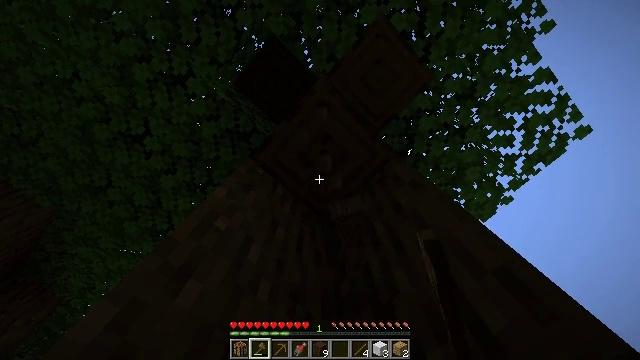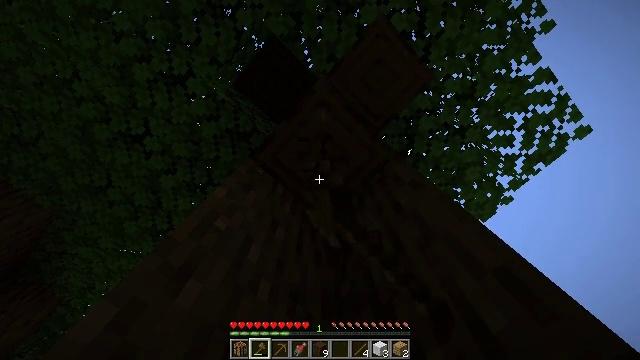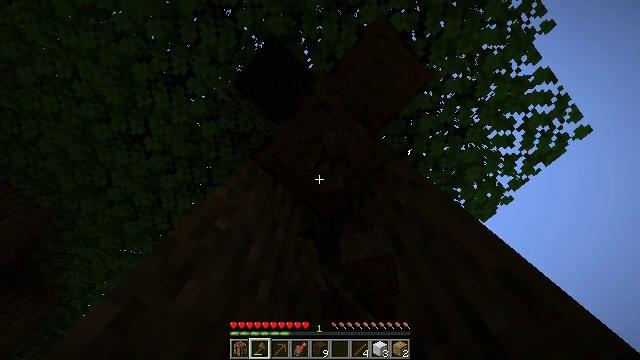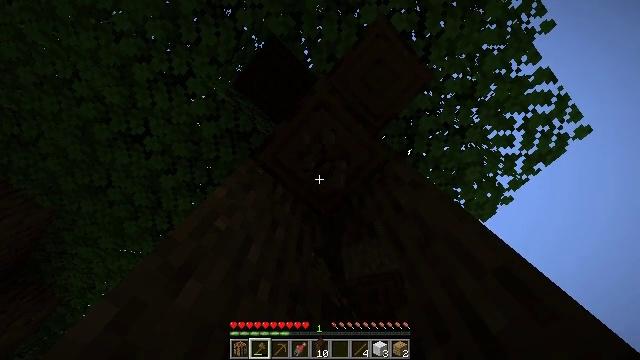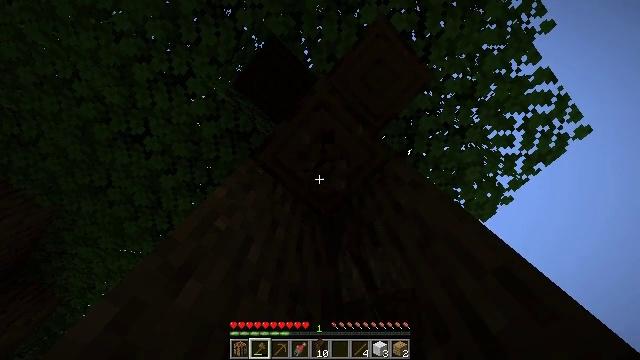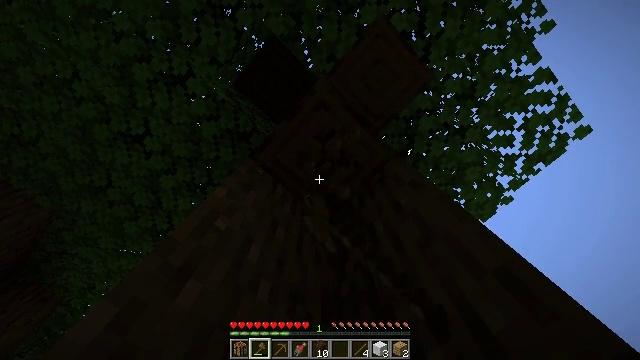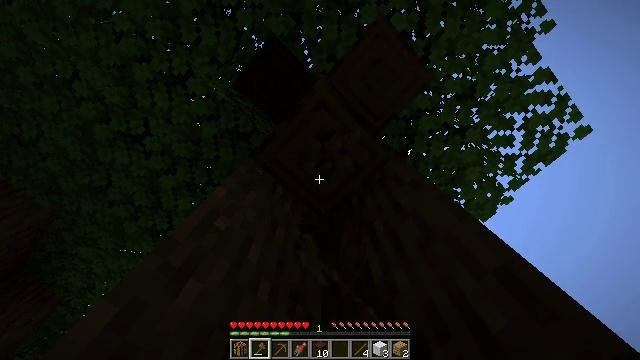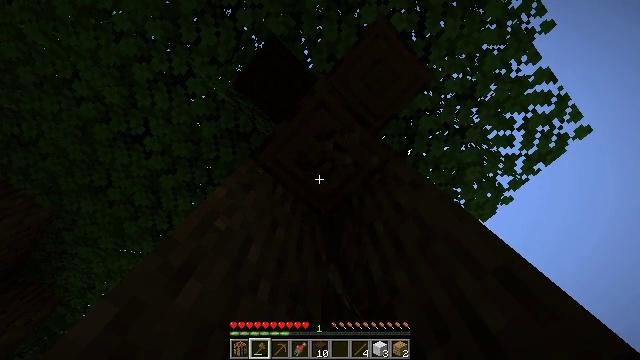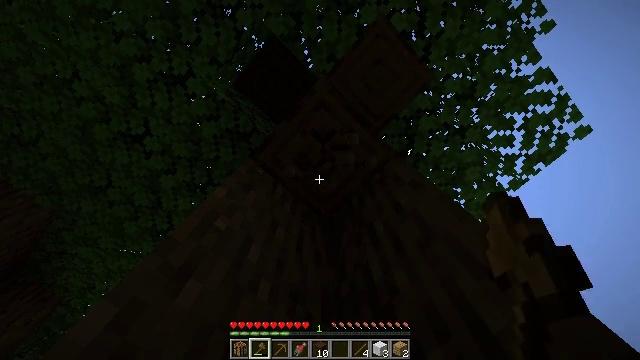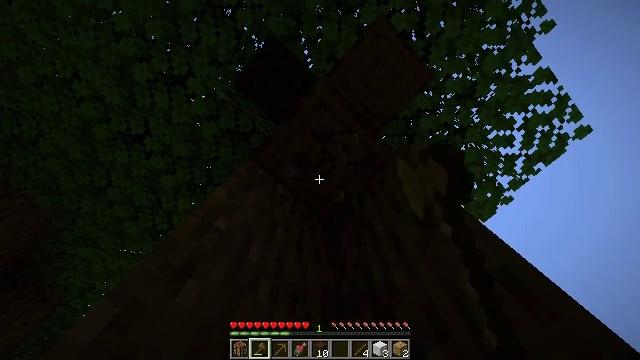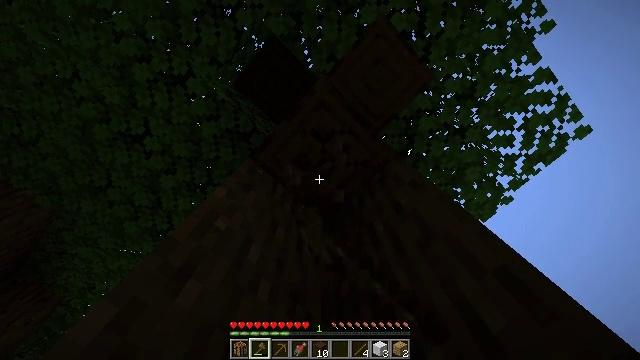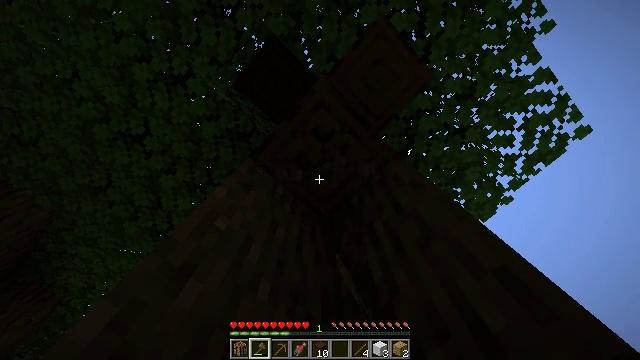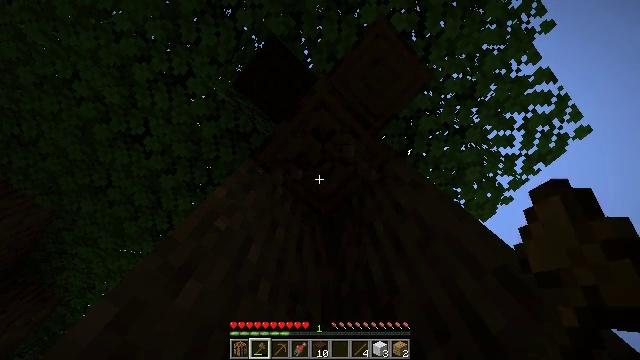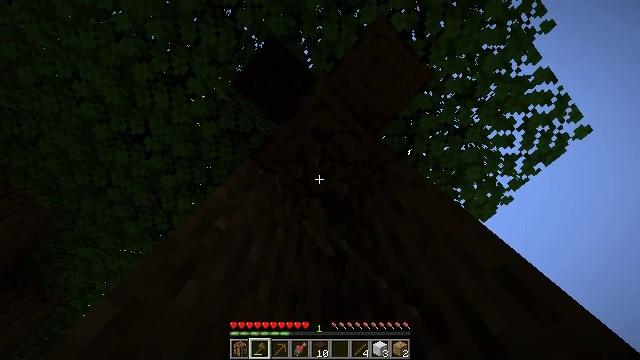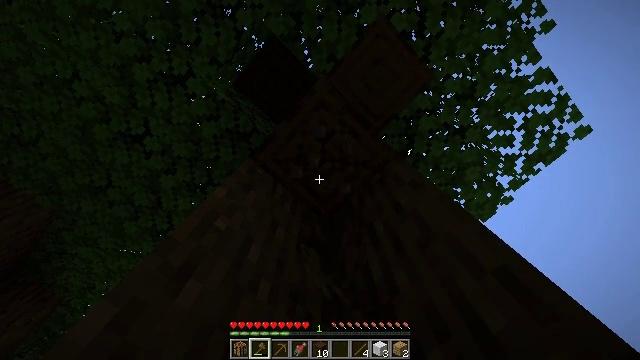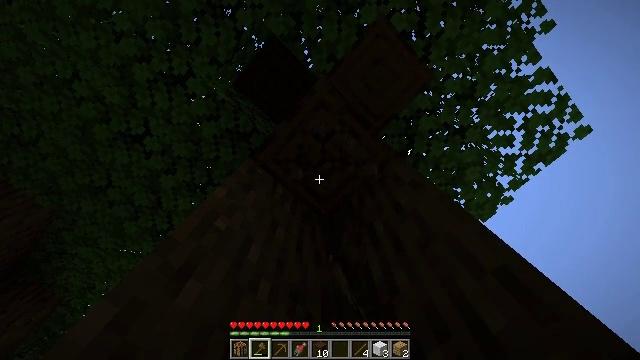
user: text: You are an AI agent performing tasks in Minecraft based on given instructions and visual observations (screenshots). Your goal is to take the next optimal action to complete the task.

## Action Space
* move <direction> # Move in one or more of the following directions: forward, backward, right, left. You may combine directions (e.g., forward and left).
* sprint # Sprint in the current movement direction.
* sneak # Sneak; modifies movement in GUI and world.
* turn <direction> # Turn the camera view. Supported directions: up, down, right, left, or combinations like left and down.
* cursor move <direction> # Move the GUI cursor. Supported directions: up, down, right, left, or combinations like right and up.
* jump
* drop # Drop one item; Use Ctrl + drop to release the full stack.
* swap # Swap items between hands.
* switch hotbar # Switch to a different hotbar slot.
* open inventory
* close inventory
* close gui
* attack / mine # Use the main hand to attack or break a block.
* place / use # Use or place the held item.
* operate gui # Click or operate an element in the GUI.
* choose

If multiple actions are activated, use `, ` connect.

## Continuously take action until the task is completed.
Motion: motion action
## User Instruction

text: Harvest dark oak log for resources.
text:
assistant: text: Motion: attack / mine
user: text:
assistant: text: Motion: attack / mine
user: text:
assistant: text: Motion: attack / mine
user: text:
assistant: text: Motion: attack / mine
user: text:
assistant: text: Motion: attack / mine
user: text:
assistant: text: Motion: attack / mine
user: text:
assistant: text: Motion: attack / mine
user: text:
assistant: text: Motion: attack / mine
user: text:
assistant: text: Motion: attack / mine
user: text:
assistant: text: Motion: attack / mine
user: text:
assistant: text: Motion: attack / mine
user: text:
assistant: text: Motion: attack / mine
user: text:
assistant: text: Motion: attack / mine
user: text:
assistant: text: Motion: attack / mine
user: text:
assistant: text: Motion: attack / mine
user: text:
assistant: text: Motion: attack / mine
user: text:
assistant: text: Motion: attack / mine
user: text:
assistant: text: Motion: attack / mine
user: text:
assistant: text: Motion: attack / mine
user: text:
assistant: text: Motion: attack / mine
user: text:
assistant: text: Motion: attack / mine
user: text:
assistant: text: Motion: attack / mine
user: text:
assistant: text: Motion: attack / mine
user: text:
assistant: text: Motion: attack / mine
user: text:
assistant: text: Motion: attack / mine
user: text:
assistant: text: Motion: attack / mine
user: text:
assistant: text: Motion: attack / mine
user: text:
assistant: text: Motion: attack / mine
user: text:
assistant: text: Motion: attack / mine
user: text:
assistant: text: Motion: attack / mine